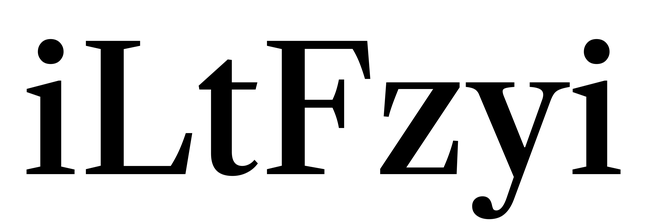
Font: LibreCaslonText_Medium